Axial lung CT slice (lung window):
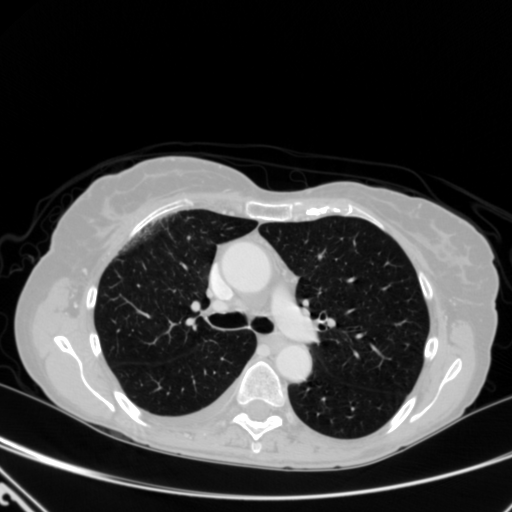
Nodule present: no